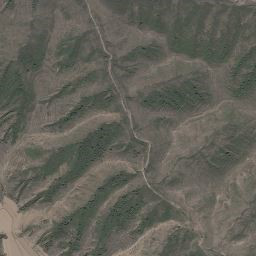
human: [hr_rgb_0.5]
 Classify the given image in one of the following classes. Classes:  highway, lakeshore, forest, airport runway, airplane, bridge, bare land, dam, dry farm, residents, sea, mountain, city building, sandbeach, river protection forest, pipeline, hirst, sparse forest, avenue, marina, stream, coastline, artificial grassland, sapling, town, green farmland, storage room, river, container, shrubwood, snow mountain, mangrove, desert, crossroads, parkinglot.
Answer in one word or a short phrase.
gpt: mountain